Interaction volume radius: 5 \u00c5
Interaction volume height: 10 \u00c5
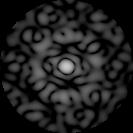
Disorder parameter: 0.7896